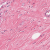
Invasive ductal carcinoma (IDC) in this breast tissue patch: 0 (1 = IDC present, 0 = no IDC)